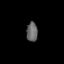
Tissue: lung
Cell type: Others
Senescence score: 0.2278
Nuclear area (px): 215
Mean DAPI intensity: 100.344